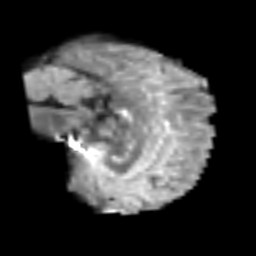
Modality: T2w
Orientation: sagittal
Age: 49
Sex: male
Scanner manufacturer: siemens
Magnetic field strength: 3 T
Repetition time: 6.1 s
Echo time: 0.101 s